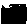
Label: zigzag